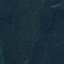
Land use / land cover class: Forest